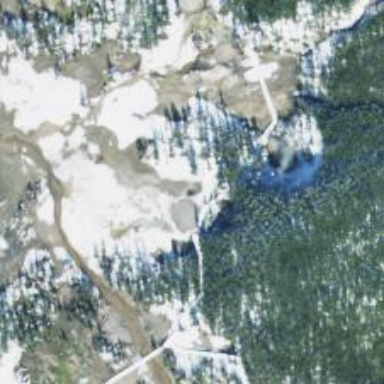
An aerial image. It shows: Geyser in its natural environment.